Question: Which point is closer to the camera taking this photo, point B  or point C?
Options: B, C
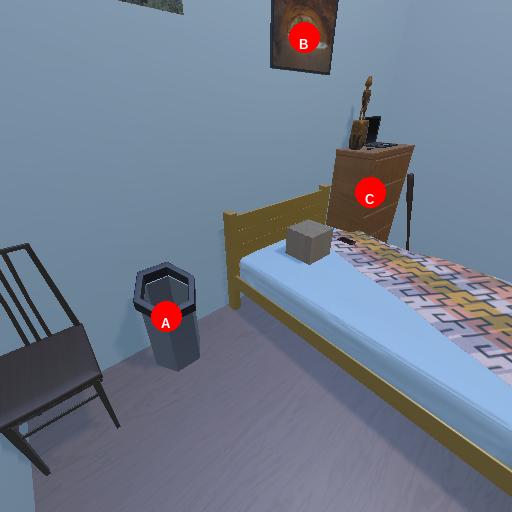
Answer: B